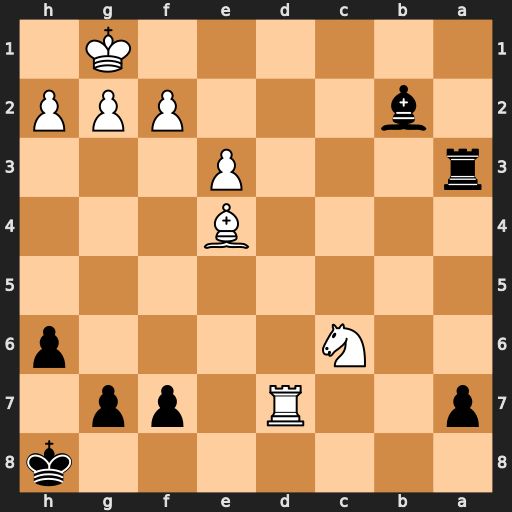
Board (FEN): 7k/p2R1pp1/2N4p/8/4B3/r3P3/1b3PPP/6K1
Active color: b
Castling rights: -
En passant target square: -
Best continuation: Ra1+ Bb1 Rxb1+ Rd1 Rxd1#